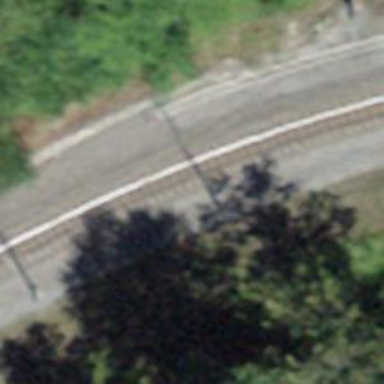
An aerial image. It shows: Catenary mast for power lines.